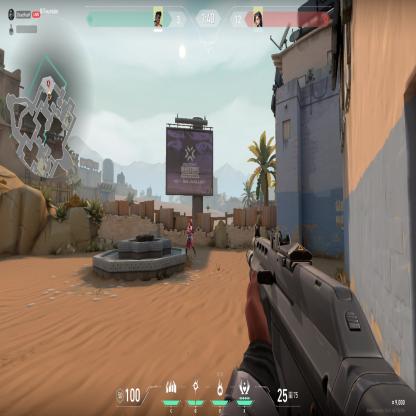
Label: enemy